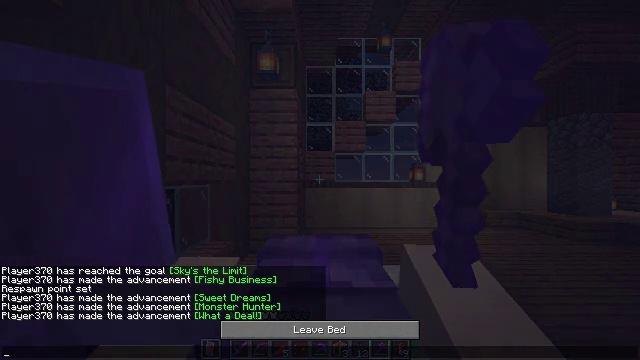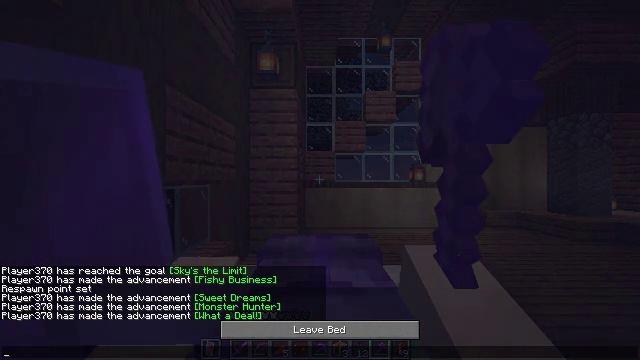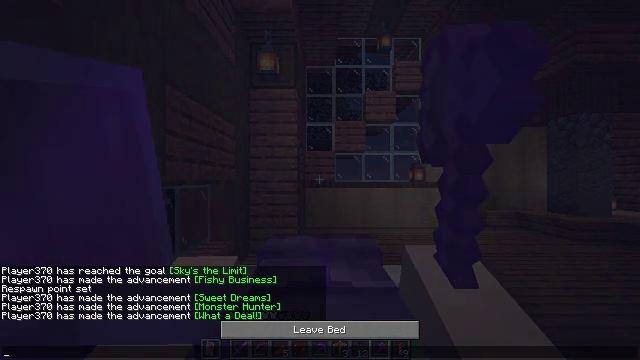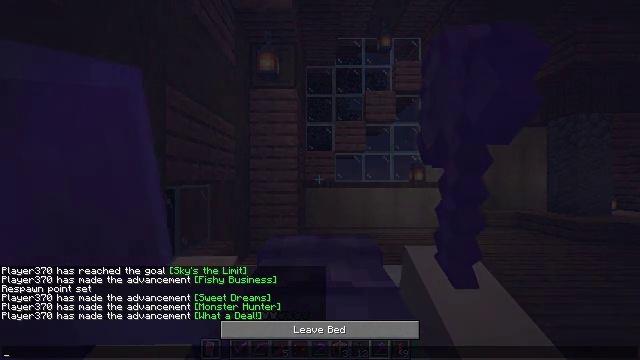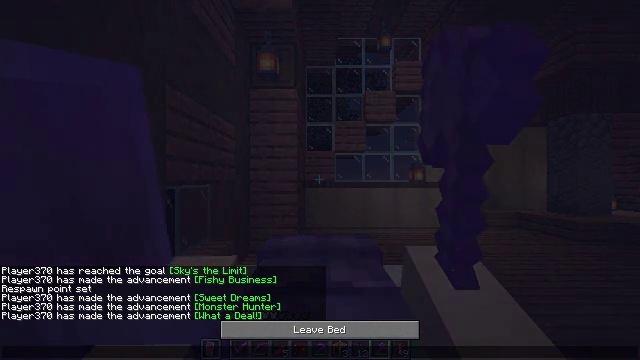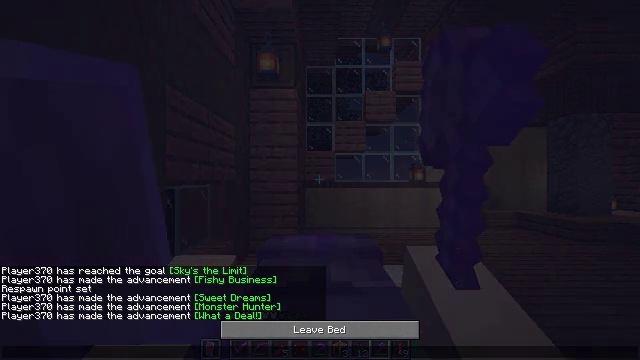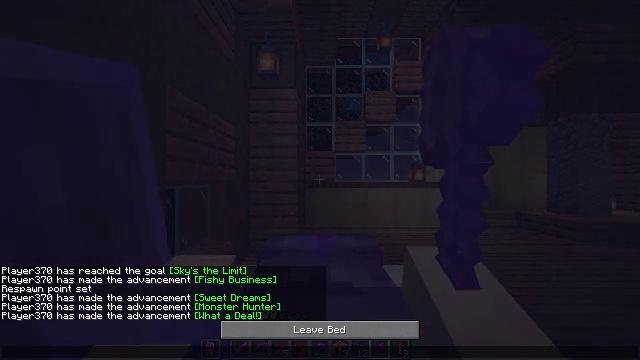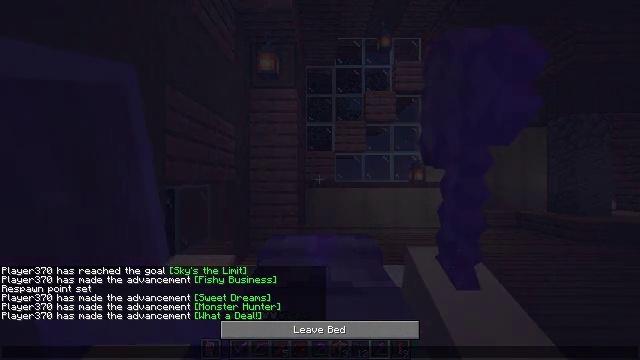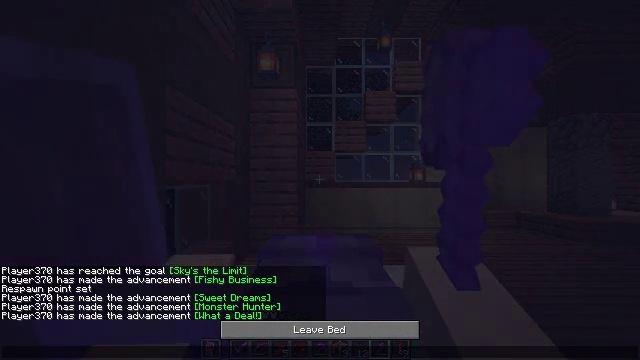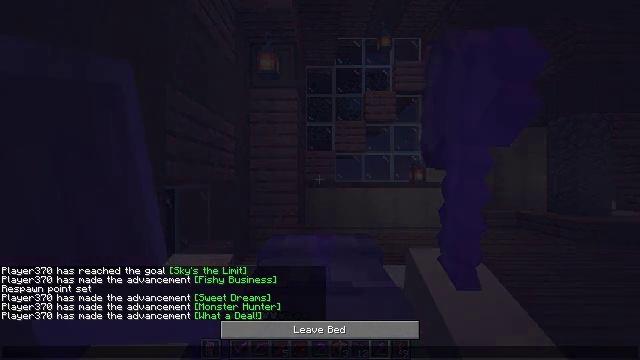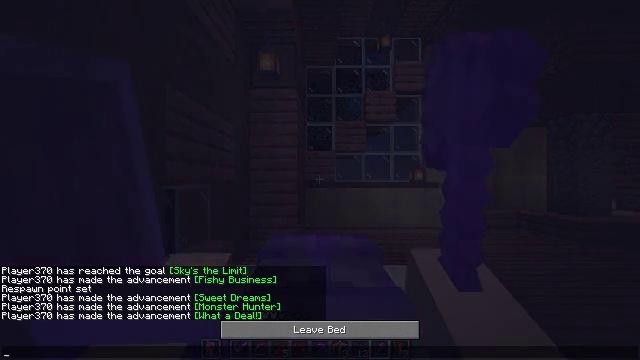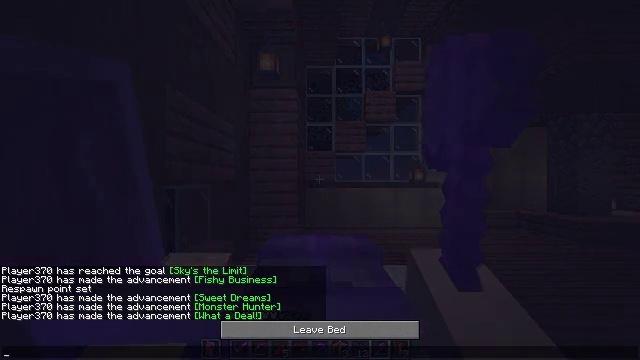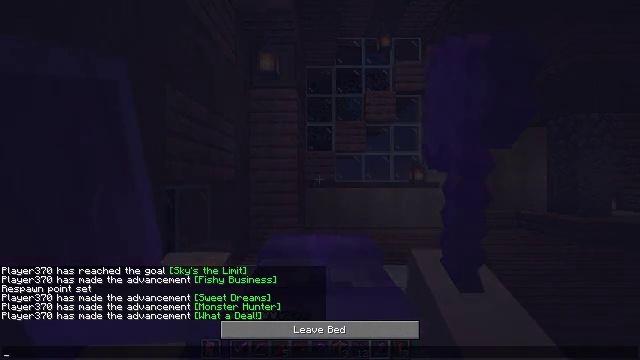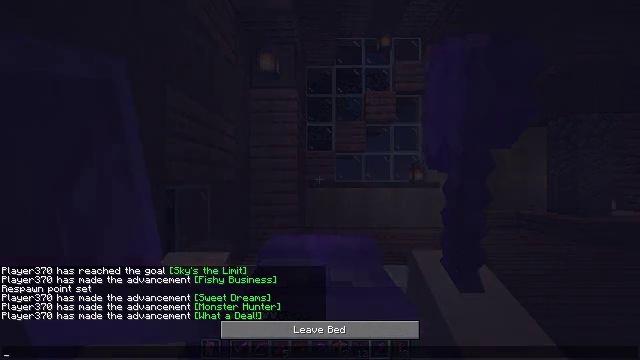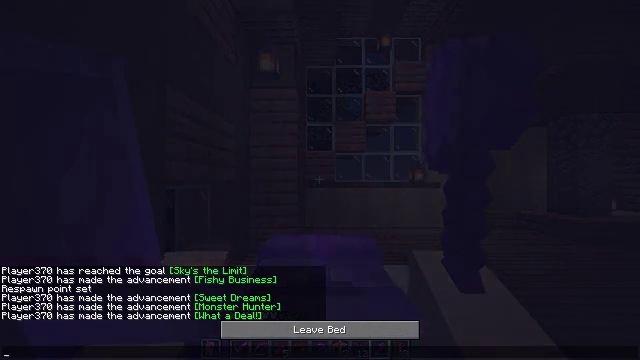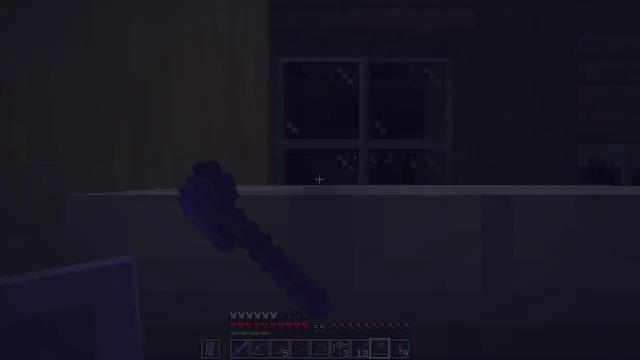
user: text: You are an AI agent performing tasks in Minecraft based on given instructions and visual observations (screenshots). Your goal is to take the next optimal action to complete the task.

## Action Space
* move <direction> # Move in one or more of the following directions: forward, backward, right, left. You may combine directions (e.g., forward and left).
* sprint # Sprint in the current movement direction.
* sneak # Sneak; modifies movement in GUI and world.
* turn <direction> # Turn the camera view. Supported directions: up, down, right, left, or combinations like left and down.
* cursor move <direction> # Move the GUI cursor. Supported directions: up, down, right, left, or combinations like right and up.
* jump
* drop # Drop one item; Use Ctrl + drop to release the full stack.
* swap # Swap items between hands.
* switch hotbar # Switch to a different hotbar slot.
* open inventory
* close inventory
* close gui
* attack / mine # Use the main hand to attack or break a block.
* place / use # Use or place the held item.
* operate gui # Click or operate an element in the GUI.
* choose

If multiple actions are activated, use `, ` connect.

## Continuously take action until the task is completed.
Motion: motion action
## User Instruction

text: Collect the brown shulker box for storage.
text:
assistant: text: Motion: no_op
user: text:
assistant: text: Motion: no_op
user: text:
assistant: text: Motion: no_op
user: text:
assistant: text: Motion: no_op
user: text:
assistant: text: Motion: no_op
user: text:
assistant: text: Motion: no_op
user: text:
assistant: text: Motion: no_op
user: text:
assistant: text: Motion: no_op
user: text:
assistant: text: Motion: no_op
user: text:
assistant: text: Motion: no_op
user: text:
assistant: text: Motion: no_op
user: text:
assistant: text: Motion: no_op
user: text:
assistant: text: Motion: no_op
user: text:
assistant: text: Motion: no_op
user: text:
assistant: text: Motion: no_op
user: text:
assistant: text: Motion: no_op
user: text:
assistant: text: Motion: no_op
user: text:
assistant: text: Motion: no_op
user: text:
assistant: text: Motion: no_op
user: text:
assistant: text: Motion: no_op
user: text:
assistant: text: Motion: no_op
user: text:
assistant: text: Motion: no_op
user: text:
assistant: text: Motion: no_op
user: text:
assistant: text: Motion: no_op
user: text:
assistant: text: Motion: no_op
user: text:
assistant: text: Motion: no_op
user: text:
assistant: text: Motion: no_op
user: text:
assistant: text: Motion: no_op
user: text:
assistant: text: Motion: no_op
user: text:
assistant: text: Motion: no_op